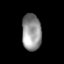
Tissue: prostate
Cell type: T cells
Senescence score: 0.7166
Nuclear area (px): 690
Mean DAPI intensity: 147.401